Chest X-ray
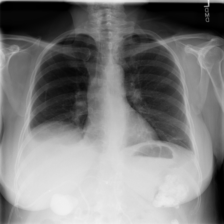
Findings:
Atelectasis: positive
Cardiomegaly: negative
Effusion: positive
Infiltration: negative
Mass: negative
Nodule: negative
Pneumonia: negative
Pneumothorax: negative
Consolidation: negative
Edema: negative
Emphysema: negative
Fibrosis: negative
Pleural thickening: negative
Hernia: negative